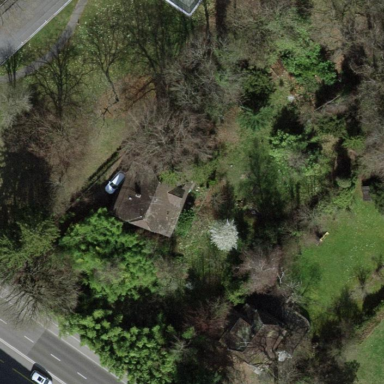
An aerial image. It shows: Garden surrounded by fence.